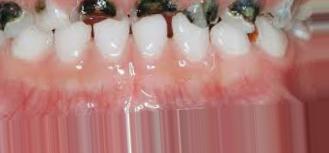
Condition: Caries